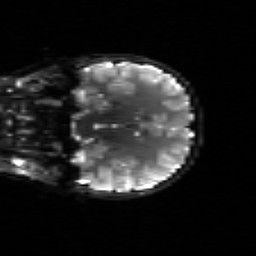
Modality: sbref
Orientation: coronal
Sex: male
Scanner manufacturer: siemens
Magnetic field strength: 3 T
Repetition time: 5 s
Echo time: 0.071 s